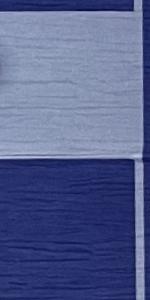
Label: Empty